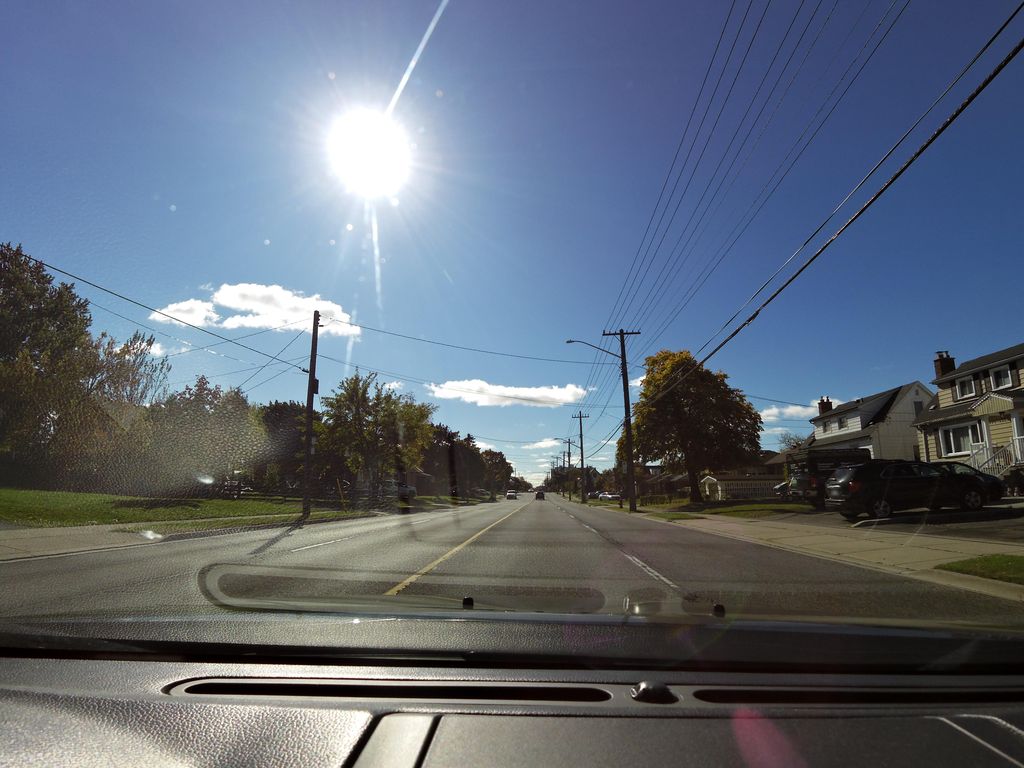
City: hamilton